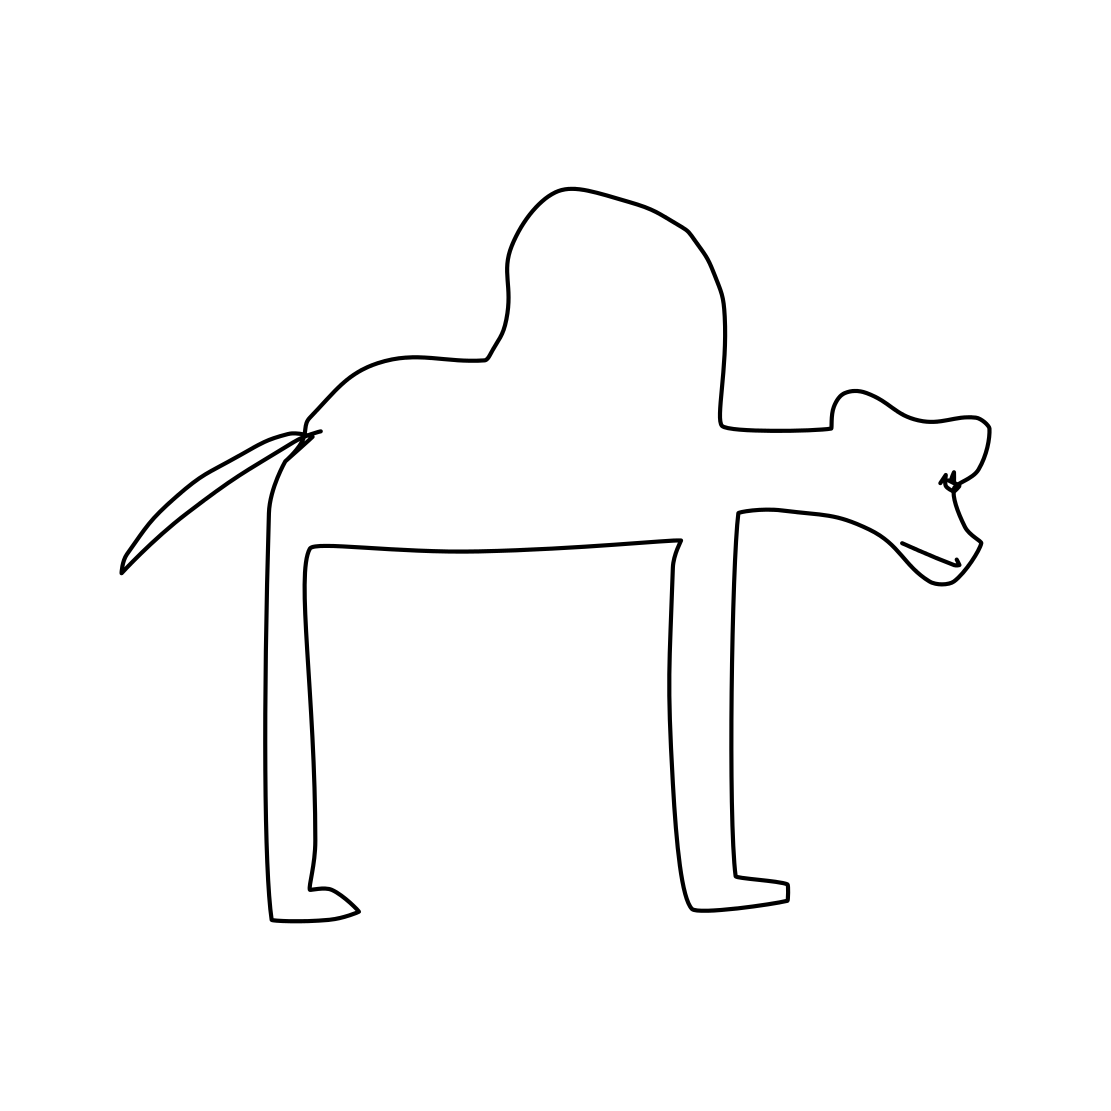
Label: camel